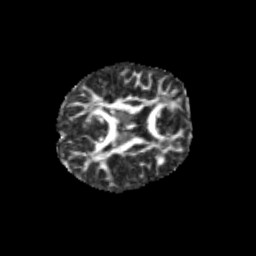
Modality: FA
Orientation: axial
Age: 9
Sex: male
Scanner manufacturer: siemens
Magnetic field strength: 3 T
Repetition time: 3.8 s
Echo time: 0.07 s